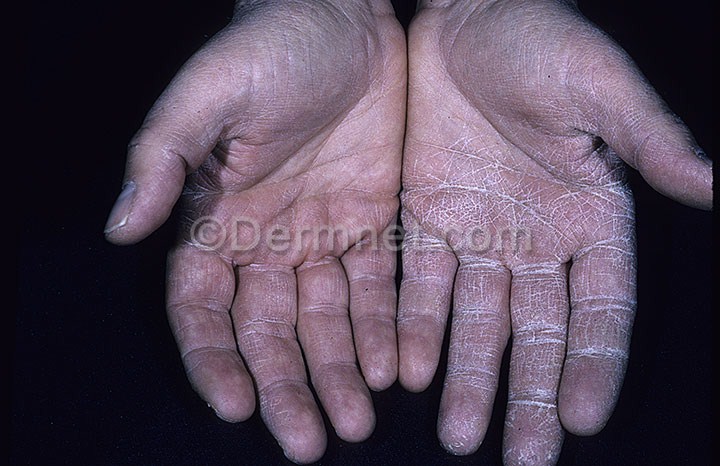
Disease: Tinea Ringworm Candidiasis and other Fungal Infections